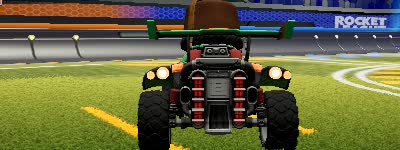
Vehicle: octane